Interaction volume radius: 10 \u00c5
Interaction volume height: 10 \u00c5
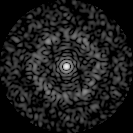
Disorder parameter: 0.7766